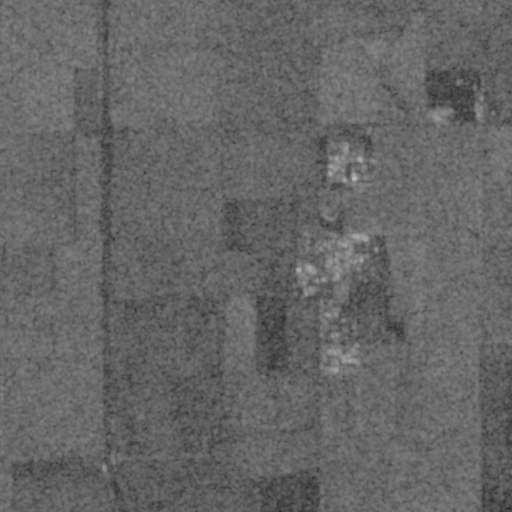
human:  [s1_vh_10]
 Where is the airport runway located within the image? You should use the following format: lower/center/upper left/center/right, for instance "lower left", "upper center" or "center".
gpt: The airport runway is located in the center right of the image.
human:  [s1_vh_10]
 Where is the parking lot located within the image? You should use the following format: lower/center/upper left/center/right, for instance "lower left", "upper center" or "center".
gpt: There is no parking lot in the image.

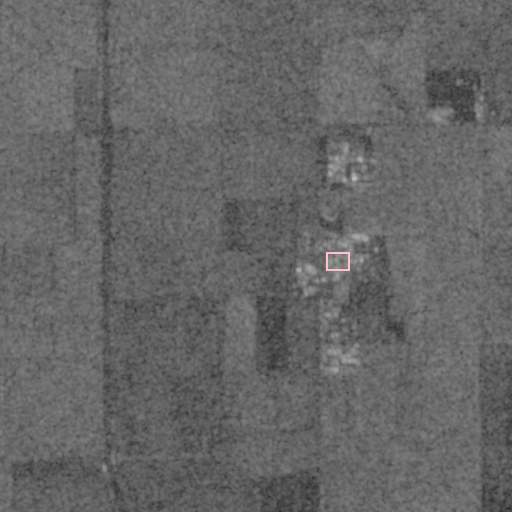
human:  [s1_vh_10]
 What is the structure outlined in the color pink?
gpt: The structure outlined in pink is a building.
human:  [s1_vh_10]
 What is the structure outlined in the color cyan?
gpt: There is no cyan outline.